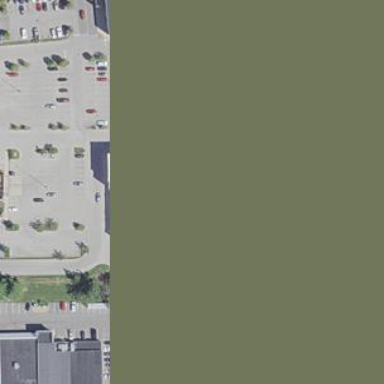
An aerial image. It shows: Building.